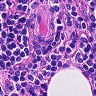
Metastatic tissue present: no